Question: I want to connect my backend on Spring boot to one of the devices in my hardware setup in Google Cloud Iot-Core. I basically copied <URL> and adjusted the authentication and connection options. When I run my program it throws this exception:
To create password I use this method
'''
private static String createJwtRsa(String projectId, String privateKeyFile)
throws NoSuchAlgorithmException, IOException, InvalidKeySpecException {
DateTime now = new DateTime();
JwtBuilder jwtBuilder =
Jwts.builder()
.setIssuedAt(now.toDate())
.setExpiration(now.plusMinutes(20).toDate())
.setAudience(projectId);
byte[] keyBytes = Files.readAllBytes(Paths.get(privateKeyFile));
PKCS8EncodedKeySpec spec = new PKCS8EncodedKeySpec(keyBytes);
KeyFactory kf = KeyFactory.getInstance("RSA");
return jwtBuilder.signWith(SignatureAlgorithm.RS256, kf.generatePrivate(spec)).compact();
}
'''
I had an issue with privateKeyFile format. On Iot-core the device has public key of RS256_X509

But Spring Boot only allows RS256_PKCS8 key formats, so I had to do this:
1. I generated key of format X509 openssl req -x509 -nodes -newkey rsa:2048 -keyout rsa_private.pem -out rsa_cert.pem -subj "/CN=unused" it also generated certificate rsa_cer.pem
2. I converted the key to PKCS8 format openssl pkcs8 -topk8 -inform PEM -outform DER -in rsa_private.pem -out private_key.der -nocrypt
3. The certificate I added as public key in Iot-core and rsa_private.der I used in my createJwtRsa method
Since then I get the exception: Incorrect Username and password. What can I do to fix it?
Edit:
I also tried generating normal RSA256 key and convert it to PKCS8 format, and I get the same exception. The same with ES256 key
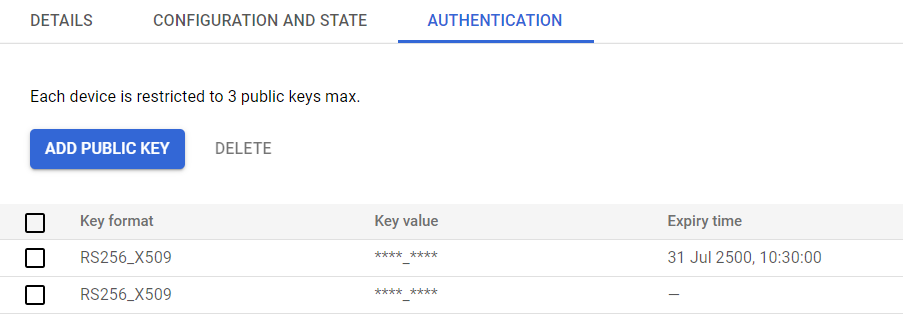
Answer: I managed to fix the issue! the clientId was incorrect
'''
final String mqttClientId = String.format("projects/%s/locations/%s/registries/%s/devices/%s",
options.projectId, options.cloudRegion, options.registryId, options.gatewayId);
'''
My gatewayId was an empty string because we don't have a gateway created on Iot Core, we connect directly to devices.
So today I set gatewayId to deviceId and the backend connected successfully to the device.
So now the line looks like this
'''
final String mqttClientId = String.format("projects/%s/locations/%s/registries/%s/devices/%s",options.projectId,
options.cloudRegion, options.registryId, options.deviceId);
'''